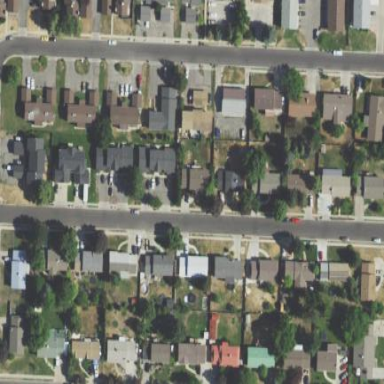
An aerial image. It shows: Single-family residential area.